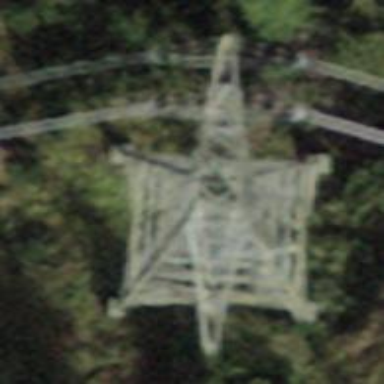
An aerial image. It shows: Towering power structure.